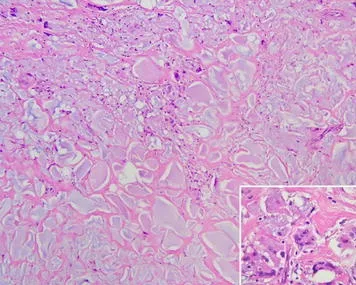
(HE stain, original magnification x100, right lower: original magnification x400). The breast shows variable sized gelatinous pools, which are surrounded by collagenous fibrous tissue. In some areas, foreign body reaction characterized by infiltrated foreign body type multinucleated giant cells and macrophages is seen (right lower inset).
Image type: pathology (h&e)